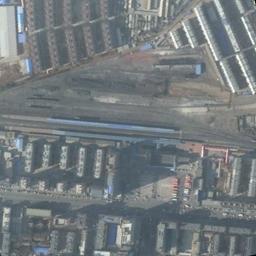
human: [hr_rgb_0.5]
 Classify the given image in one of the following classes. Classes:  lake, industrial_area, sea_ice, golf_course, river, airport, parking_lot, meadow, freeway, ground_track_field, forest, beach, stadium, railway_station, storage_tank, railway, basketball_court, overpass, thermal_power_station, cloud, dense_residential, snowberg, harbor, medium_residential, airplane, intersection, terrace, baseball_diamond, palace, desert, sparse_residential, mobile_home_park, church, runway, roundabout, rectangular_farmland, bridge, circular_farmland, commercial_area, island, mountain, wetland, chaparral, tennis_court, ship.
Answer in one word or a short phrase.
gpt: railway_station